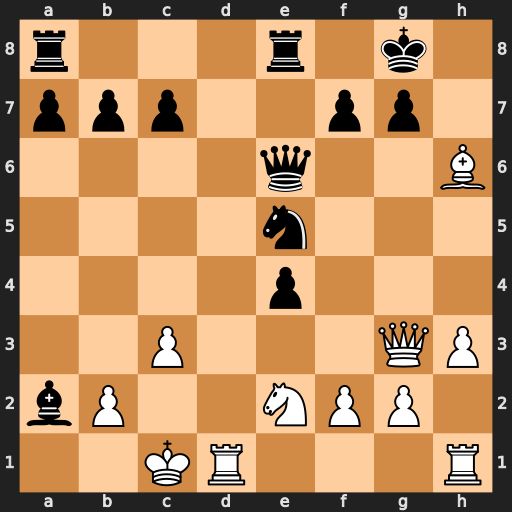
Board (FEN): r3r1k1/ppp2pp1/4q2B/4n3/4p3/2P3QP/bP2NPP1/2KR3R
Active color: w
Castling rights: -
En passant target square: -
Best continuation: Qxg7#